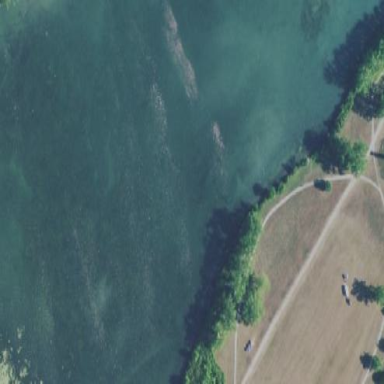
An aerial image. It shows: Beautiful lake surrounded by nature.